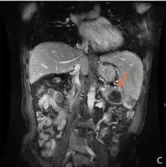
Magnetic Resonance Imaging Magnetic Resonance of abdominal revealed a mass in the tail of the pancreas. ; Contrast-enhanced spin-echo T1-weighted MRI showed the lesion obvious enhancement.
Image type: radiology (mri)